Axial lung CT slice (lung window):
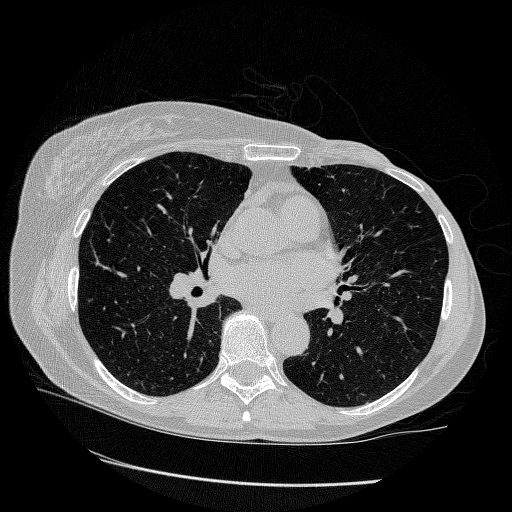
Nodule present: no